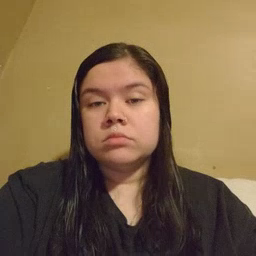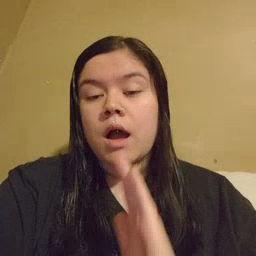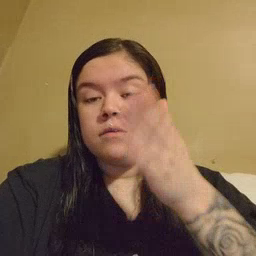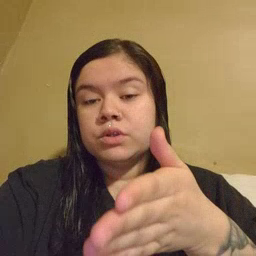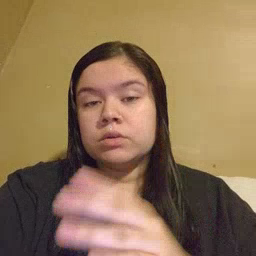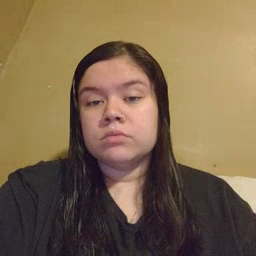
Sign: after